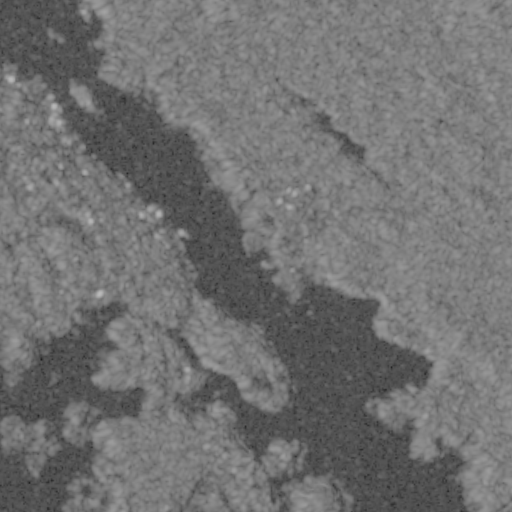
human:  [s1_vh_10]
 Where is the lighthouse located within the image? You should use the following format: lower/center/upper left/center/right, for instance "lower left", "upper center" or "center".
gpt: The lighthouse is located in the lower center of the image.
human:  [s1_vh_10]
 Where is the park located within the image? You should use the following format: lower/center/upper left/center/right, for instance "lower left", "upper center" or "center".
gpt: The park is located in the center left of the image.
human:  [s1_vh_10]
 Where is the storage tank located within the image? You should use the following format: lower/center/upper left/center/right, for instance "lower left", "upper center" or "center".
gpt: The storage tank is located in the upper right of the image.
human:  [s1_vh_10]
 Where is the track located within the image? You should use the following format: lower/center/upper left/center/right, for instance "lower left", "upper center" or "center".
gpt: The track is located in the center left of the image.
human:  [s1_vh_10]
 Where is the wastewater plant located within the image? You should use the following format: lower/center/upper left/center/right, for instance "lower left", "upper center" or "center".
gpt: The wastewater plant is located in the lower center of the image.
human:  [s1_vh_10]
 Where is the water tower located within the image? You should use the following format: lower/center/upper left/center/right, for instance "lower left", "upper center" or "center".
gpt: The water tower is located in the center left of the image.
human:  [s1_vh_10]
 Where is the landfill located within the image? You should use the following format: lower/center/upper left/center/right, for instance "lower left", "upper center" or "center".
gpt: There is no landfill in the image.

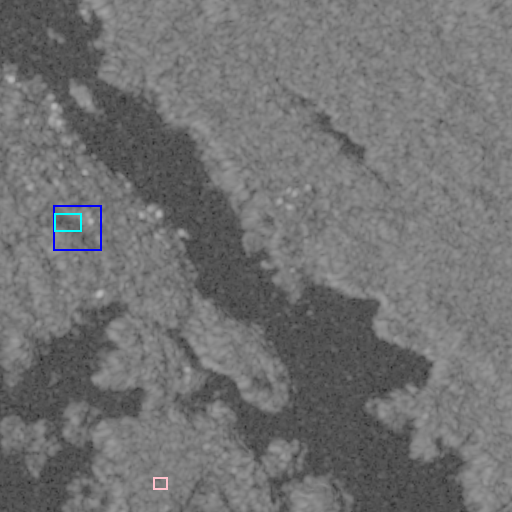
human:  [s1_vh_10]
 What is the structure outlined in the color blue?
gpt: The structure outlined in blue is a park.
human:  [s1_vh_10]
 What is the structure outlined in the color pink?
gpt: The structure outlined in pink is a parking lot.
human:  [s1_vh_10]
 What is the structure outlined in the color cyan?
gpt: The structure outlined in cyan is a track.
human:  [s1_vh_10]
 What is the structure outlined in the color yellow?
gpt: There is no yellow outline.